Question: Did you ever have a day when nothing works? Now I can't even succeed in setting the value of an enum!
I was having trouble with the 'Enum.Parse' statement at the bottom, so I've written the 'if' block above it. To my surprise, this also failed.
I traced this with the debugger. The value of the string 'x' is "OnDemand". The first 'if''s "true" branch is taken, but 'bitmapCacheOption' stays 'BitmapCacheOption.Default'.
Ditto for the 'Enum.Parse' expression below. So my question is:
'''
BitmapCacheOption bitmapCacheOption;
if (x == "OnDemand") bitmapCacheOption = BitmapCacheOption.OnDemand;
else
{
if (x == "OnLoad") bitmapCacheOption = BitmapCacheOption.OnLoad;
else
{
if (x == "None") bitmapCacheOption = BitmapCacheOption.None;
else bitmapCacheOption = BitmapCacheOption.Default;
}
}
BitmapCacheOption bitmapCacheOption1 =
(BitmapCacheOption)Enum.Parse(typeof(BitmapCacheOption), x, false);
Debug.Assert(bitmapCacheOption == bitmapCacheOption1);
'''
: The enum in quesion is a WPF one, <URL>, but all this is beside the issue. I've written the 'if' this way during debugging to allow me to step through with the debugger. What is important is that even with the simple if, when x equals "OnDemand" bitmapCacheOption stays BitmapCacheOption.Default!
: Notice the value of "bitmapCacheOption" in the Debugger's Locals window - it stays in "Default" even though the yellow highlight displays that the "OnDemand" swithc case wast taken!

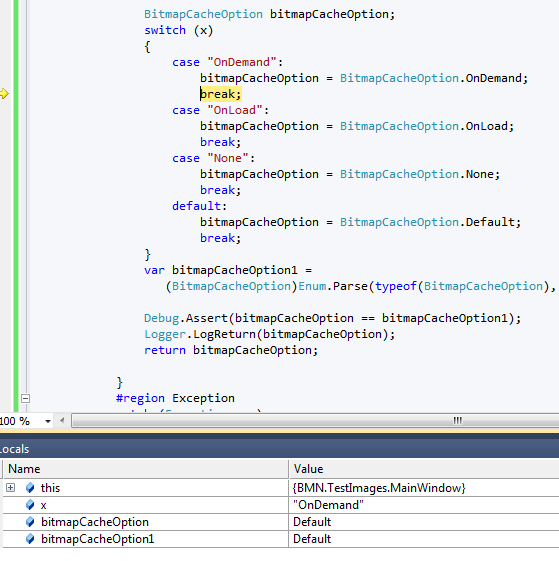
Answer: try removing the false operator -
'''
BitmapCacheOption bitmapCacheOption1 =
(BitmapCacheOption)Enum.Parse(typeof(BitmapCacheOption), x);
'''
And on the way - Upload the Enum structure for us to see if there is a problem.
## edit:wow !

it looks like they have a bug - index with 0.
This is why you get the default every time. because it is 0. its fine ... but when you set the value to x - it assigns him the 0 instead anothe YYY value which should be there....